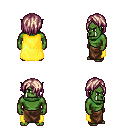
a pixel art fantasy rpg character, male body template, orc, green skin, yellow cape, robe skirt, white blonde bangs hairstyle, four views (front, back, left, right), 2x2 character sprite sheet, small pixel art, hard edges, no anti-aliasing